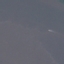
Label: SeaLake